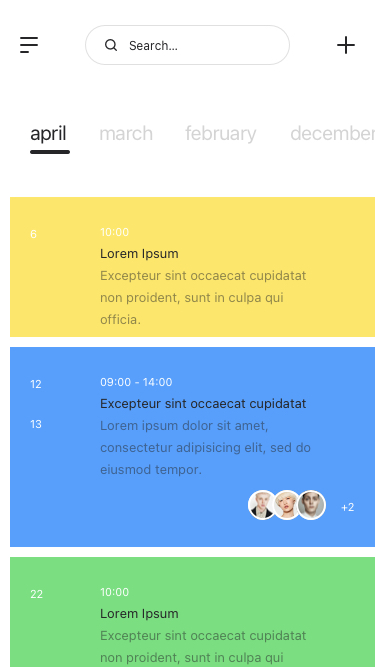
Text in this UI design:
april
march
february
december
6
Lorem Ipsum
10:00
Excepteur sint occaecat cupidatat non proident, sunt in culpa qui officia.
22
Lorem Ipsum
10:00
Excepteur sint occaecat cupidatat non proident, sunt in culpa qui officia.
+2
12
13
Excepteur sint occaecat cupidatat
09:00 - 14:00
Lorem ipsum dolor sit amet, consectetur adipisicing elit, sed do eiusmod tempor.